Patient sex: M
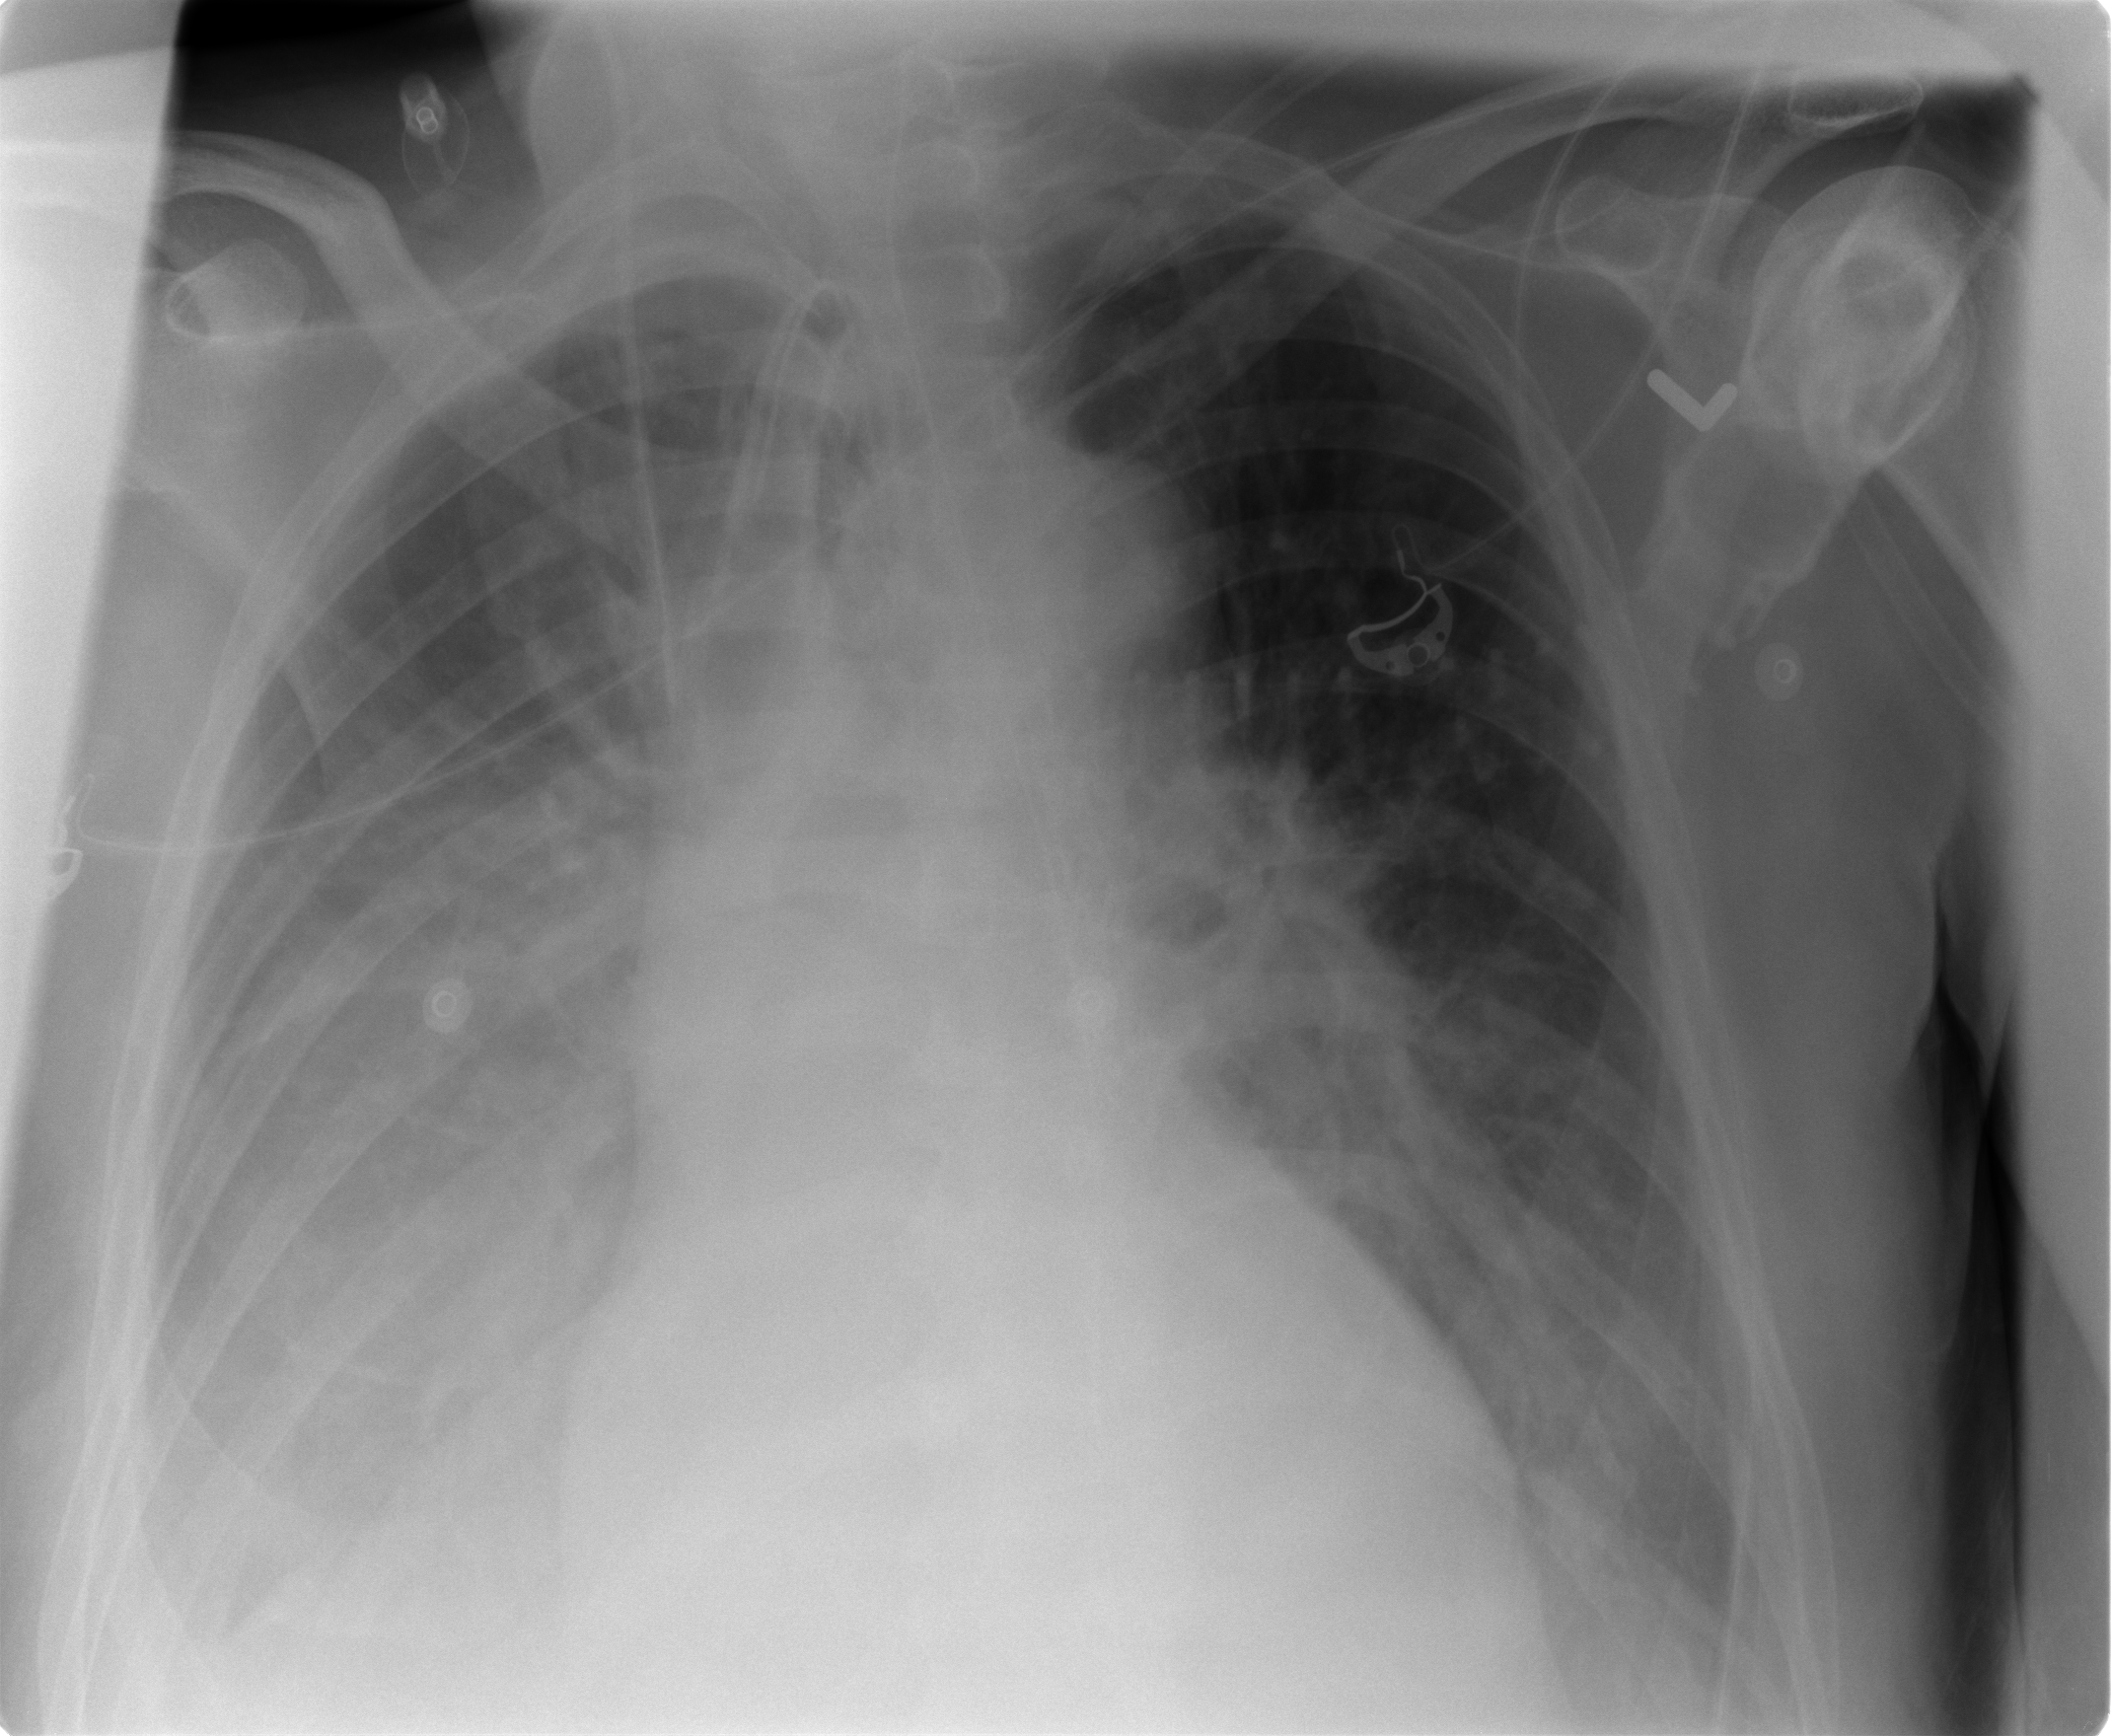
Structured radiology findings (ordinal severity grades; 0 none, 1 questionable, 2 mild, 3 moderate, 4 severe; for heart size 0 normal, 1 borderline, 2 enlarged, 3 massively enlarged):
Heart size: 2
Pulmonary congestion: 2
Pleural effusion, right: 3
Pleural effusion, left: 2
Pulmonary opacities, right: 0
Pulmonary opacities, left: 0
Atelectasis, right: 3
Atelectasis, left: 3